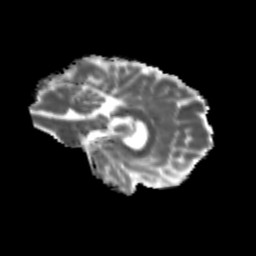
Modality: MD
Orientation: sagittal
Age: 21
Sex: male
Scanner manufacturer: siemens
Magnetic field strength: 3 T
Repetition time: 3.5 s
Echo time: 0.113 s